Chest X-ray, PA view. Patient: 50 years old, sex M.
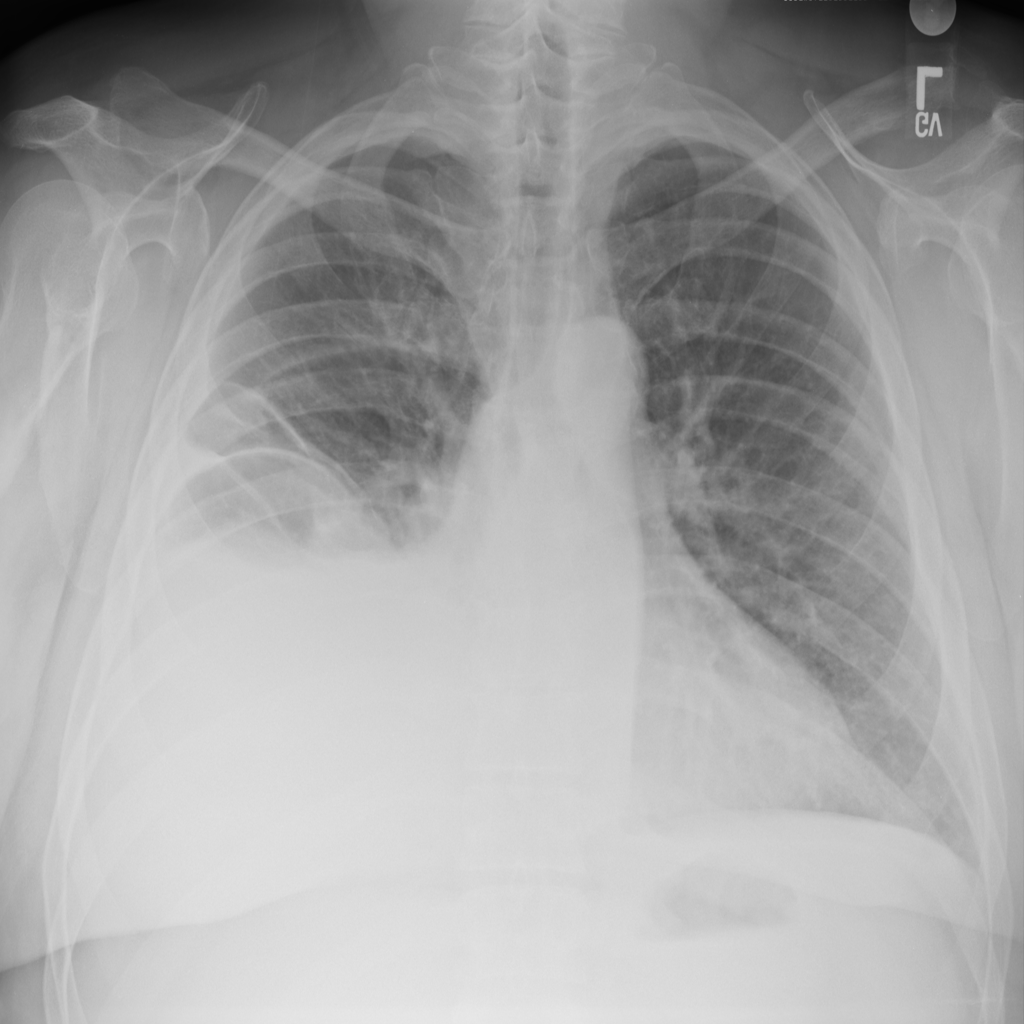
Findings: Effusion